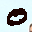
Label: 0